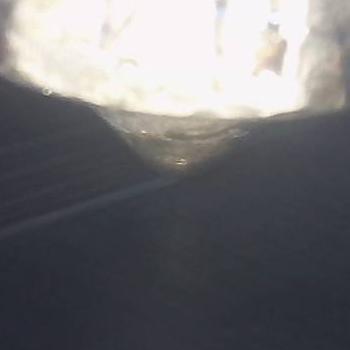
Flow rate: 149%